Aerial crown-view tile of a tropical tree (Barro Colorado Island, Panama), acquired 20240918:
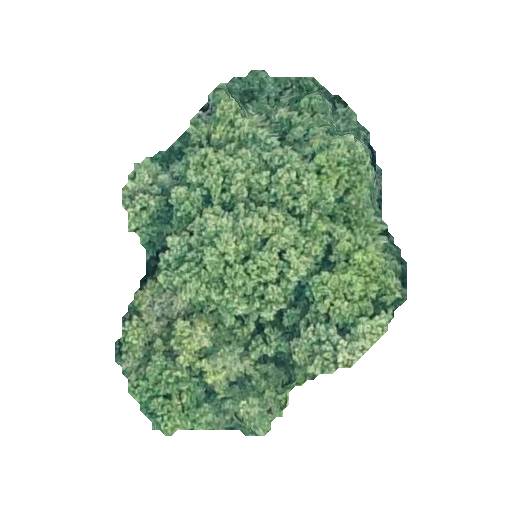
Species: Prioria copaifera
GBIF accepted scientific name: Prioria copaifera
Crown area: 118.845 m²